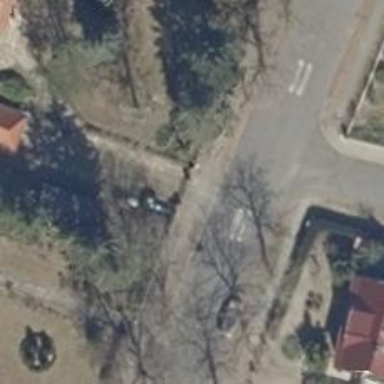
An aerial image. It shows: Driveway.